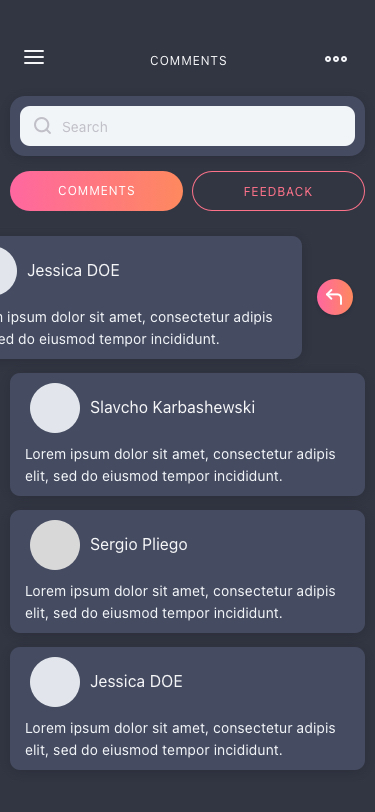
Text in this UI design:
Lorem ipsum dolor sit amet, consectetur adipis elit, sed do eiusmod tempor incididunt.
Jessica DOE
Lorem ipsum dolor sit amet, consectetur adipis elit, sed do eiusmod tempor incididunt.
Sergio Pliego
Lorem ipsum dolor sit amet, consectetur adipis elit, sed do eiusmod tempor incididunt.
Slavcho Karbashewski
Jessica DOE
Search
COMMENTS